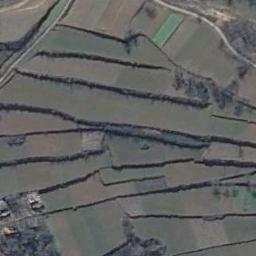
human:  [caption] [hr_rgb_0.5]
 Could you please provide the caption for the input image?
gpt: There is a path between the terraces leading to a building .

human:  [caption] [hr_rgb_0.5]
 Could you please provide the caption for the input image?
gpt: There are many green plants on the terrace .

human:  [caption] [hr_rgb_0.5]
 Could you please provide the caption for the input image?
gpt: There is a winding narrow road next to a large brown and green mixed terraces .

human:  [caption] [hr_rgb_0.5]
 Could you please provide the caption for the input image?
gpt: The green terrace is next to some trees .

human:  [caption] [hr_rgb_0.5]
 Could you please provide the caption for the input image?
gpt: There are green and brown terraces .